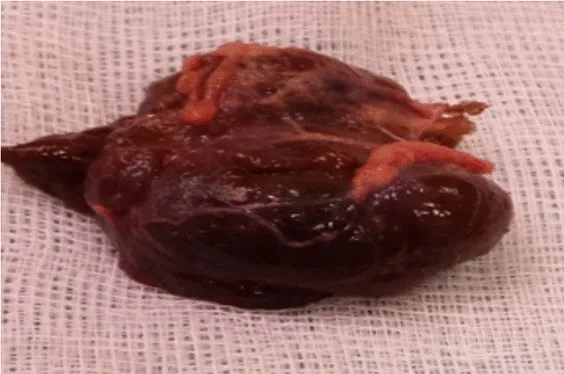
Surgical resection of the tumor. Tumor of 35 x 30 x 17 mm.
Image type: medical_photograph (other_medical_photograph)